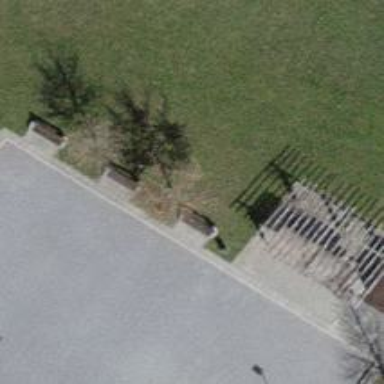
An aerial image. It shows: Bench.